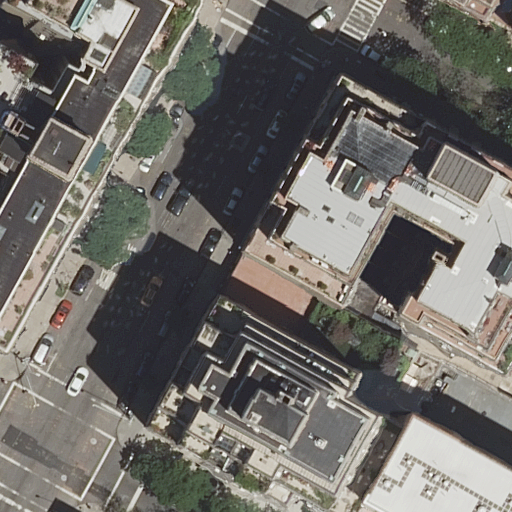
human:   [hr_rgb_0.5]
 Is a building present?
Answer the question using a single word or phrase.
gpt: yes

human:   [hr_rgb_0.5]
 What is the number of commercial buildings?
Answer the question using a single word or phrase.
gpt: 0

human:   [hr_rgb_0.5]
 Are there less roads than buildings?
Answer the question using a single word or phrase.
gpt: yes

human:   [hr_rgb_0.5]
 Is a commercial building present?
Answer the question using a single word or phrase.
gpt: no

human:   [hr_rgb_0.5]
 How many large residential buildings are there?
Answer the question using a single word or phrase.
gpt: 3

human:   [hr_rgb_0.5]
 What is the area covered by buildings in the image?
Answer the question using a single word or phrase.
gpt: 4931m2

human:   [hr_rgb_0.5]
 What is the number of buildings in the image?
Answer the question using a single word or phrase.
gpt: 5

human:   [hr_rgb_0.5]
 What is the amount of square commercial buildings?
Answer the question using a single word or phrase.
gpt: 0

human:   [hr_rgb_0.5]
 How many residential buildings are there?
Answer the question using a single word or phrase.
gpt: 5

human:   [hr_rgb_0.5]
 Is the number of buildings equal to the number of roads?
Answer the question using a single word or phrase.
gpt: no

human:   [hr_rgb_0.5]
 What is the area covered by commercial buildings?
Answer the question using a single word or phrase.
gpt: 0m2

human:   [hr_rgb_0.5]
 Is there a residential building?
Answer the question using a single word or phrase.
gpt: yes

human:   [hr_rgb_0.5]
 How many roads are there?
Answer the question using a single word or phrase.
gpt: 3

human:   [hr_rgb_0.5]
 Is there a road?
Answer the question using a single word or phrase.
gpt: yes

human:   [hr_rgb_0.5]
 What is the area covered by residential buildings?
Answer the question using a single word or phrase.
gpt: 4931m2

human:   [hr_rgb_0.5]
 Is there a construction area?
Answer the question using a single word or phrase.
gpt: no

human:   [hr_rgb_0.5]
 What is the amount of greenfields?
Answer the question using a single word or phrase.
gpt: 0

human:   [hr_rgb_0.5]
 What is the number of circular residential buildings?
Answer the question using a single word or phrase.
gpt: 0

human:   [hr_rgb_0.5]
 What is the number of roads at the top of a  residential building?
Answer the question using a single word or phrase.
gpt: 3

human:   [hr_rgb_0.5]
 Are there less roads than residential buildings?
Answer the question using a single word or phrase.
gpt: yes

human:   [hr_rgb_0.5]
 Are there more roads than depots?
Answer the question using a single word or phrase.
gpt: yes

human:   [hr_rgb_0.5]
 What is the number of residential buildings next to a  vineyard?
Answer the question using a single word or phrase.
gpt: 0

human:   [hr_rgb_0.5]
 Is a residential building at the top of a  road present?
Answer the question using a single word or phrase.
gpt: yes

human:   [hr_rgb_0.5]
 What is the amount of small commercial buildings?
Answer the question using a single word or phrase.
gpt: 0

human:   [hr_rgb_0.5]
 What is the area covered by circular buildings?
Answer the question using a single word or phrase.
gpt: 0m2

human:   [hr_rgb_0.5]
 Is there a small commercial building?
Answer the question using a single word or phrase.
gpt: no

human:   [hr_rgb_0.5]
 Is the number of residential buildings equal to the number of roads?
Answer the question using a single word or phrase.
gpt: no

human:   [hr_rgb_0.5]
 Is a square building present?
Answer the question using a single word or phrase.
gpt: no

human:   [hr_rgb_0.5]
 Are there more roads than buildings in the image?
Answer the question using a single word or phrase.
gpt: no

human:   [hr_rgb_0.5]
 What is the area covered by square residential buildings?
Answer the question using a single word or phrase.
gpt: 0m2

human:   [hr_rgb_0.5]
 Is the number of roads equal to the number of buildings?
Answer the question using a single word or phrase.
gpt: no

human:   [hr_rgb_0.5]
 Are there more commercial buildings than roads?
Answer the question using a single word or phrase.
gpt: no

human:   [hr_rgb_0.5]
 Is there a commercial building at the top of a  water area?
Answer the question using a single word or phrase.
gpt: no

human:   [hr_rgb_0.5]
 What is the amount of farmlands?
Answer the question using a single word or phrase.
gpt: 0

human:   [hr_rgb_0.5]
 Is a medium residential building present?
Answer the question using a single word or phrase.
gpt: yes

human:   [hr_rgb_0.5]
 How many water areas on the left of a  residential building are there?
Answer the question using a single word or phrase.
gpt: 0

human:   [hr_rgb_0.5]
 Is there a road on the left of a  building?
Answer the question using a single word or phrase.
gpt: yes

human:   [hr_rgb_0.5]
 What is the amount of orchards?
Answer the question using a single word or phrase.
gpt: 0

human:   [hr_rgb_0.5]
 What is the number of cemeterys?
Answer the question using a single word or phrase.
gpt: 0

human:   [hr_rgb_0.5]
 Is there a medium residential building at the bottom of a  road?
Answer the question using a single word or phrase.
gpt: yes

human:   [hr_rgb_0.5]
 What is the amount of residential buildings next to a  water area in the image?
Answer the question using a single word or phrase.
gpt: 0

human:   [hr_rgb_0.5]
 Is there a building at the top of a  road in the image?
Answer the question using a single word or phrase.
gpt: yes

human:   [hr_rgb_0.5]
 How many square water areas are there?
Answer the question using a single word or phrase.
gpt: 0

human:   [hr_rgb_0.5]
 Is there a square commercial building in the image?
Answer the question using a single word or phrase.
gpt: no

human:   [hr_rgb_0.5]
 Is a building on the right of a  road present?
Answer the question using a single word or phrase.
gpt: yes

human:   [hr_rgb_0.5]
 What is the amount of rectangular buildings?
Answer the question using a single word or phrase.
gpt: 2

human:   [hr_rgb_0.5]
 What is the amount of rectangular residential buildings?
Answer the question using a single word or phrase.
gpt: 2

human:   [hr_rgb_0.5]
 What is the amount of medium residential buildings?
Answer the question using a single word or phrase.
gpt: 2

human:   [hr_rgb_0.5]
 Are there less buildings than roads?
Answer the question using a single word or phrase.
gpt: no

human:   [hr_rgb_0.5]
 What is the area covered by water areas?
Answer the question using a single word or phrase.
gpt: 0m2

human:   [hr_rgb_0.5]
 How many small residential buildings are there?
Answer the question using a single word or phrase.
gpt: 0

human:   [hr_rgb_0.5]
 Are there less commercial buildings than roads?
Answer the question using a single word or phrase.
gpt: yes

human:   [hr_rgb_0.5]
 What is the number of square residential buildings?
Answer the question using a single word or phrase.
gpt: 0

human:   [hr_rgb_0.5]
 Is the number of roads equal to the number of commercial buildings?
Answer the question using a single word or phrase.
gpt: no

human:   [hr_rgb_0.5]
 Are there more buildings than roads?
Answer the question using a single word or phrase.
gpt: yes

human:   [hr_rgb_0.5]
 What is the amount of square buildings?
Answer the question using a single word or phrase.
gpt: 0

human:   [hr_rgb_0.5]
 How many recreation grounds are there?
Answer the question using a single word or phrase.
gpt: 0

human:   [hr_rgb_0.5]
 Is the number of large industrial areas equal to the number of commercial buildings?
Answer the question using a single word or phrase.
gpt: yes

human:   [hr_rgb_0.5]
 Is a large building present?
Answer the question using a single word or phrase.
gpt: yes

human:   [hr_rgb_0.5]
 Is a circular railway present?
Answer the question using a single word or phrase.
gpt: no

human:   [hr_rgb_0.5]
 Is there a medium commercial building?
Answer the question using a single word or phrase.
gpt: no

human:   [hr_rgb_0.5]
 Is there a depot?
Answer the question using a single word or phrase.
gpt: no

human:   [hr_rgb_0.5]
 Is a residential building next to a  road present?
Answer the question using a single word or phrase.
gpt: yes

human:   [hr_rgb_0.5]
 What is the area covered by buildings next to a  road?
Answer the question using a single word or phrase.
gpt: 4931m2